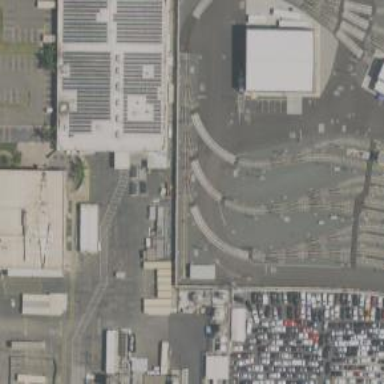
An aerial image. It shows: Light rail yard with electrified contact lines.